Current action and preconditions to check: trajectory_clear

Your task: For each precondition in the list above, predict whether it will hold at this action.

Consider the current scene as observed from the mobile robot's camera, and analyze the predicted future states of all dynamic agents (e.g., people, animals, vehicles, or any moving entities) within the NEXT SECOND.

IMPORTANT: Only answer "very likely" if you are absolutely certain—based on strong, clear evidence—that a dynamic agent will violate the precondition in the predicted future state. Do NOT answer "very likely" for unlikely, ambiguous, or low-probability risks.

Ask yourself for each precondition: Is there a high probability, with clear and convincing evidence, that the predicted future states of any dynamic agent will interfere with the predicted future state of the currently executing action within the NEXT SECOND, causing that precondition to fail?

Assess the risk level based on these predictions. Use "likely" or "very likely" if motions create a clear risk of interference.

Use "neutral" or "improbable" if agents are nearby but their predicted paths are clearly diverging or non-conflicting.

Failure Risk Categories: "very improbable", "improbable", "neutral", "likely", "very likely"

Answer Format: Output ONLY the probability_of_failure value from these categories: "very improbable", "improbable", "neutral", "likely", "very likely"

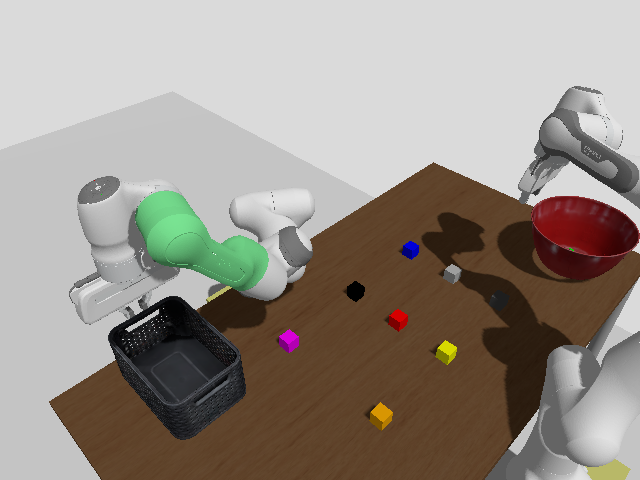

Answer: very improbable